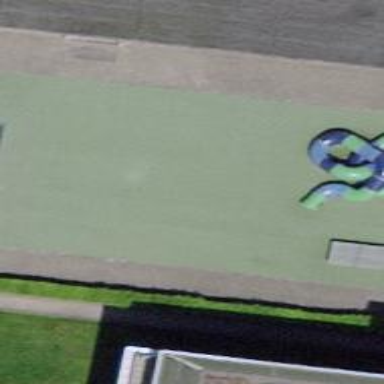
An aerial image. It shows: Playground area for leisure land.